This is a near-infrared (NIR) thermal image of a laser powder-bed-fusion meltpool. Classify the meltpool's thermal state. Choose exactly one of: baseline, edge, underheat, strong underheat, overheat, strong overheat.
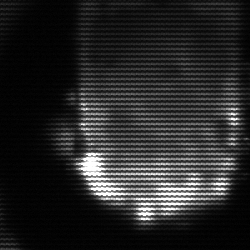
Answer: baseline